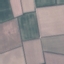
Land use / land cover: AnnualCrop